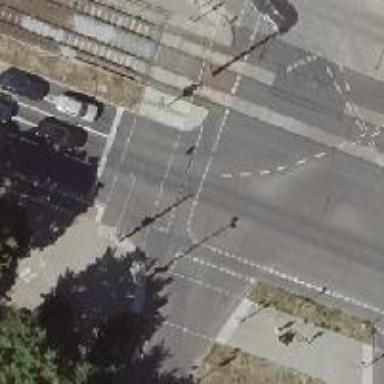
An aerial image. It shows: Crossing with traffic signals.